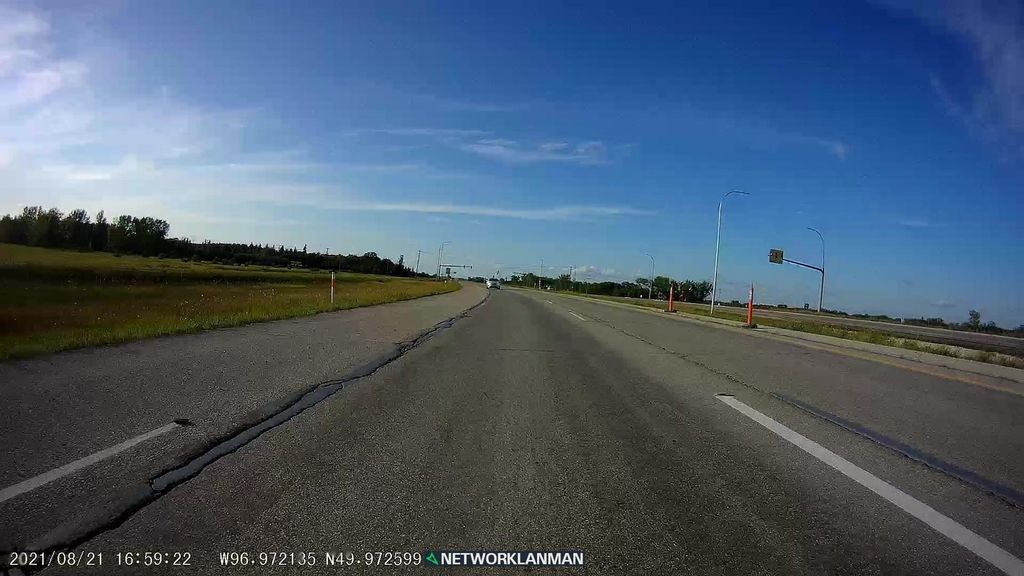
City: winnipeg